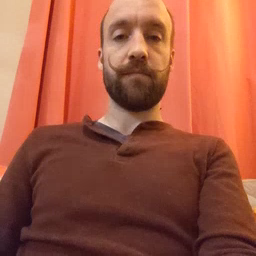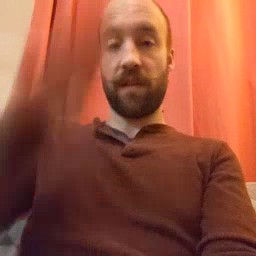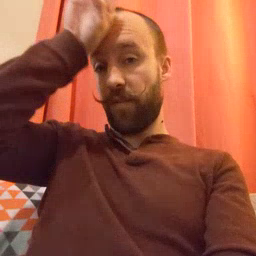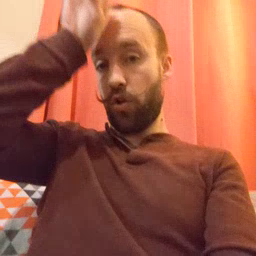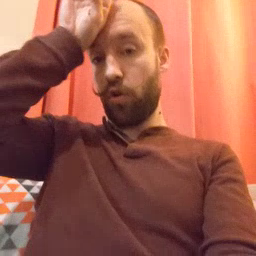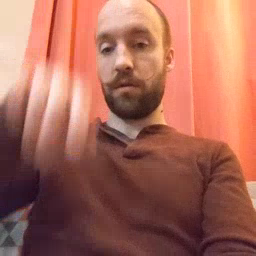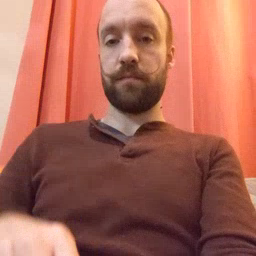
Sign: fireman